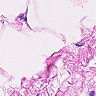
Metastatic tissue present: no